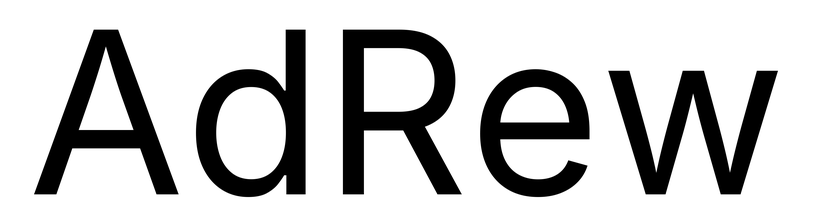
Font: Inter_Regular